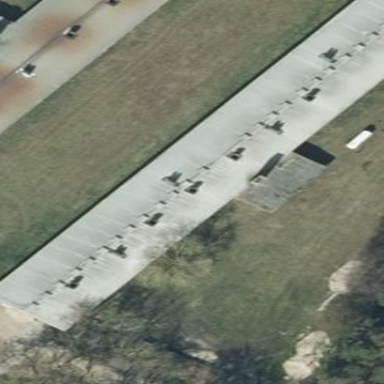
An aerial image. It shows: Building with gabled grey roof. The roof orientation is along the building.